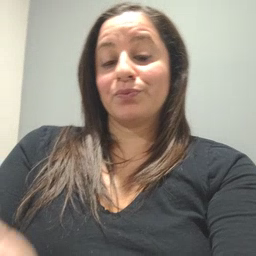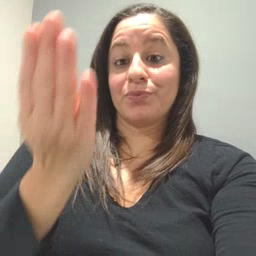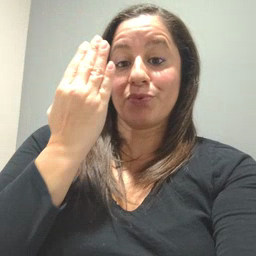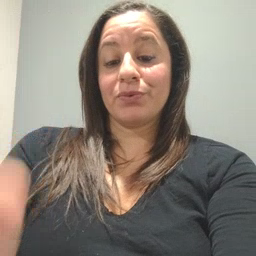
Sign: morning